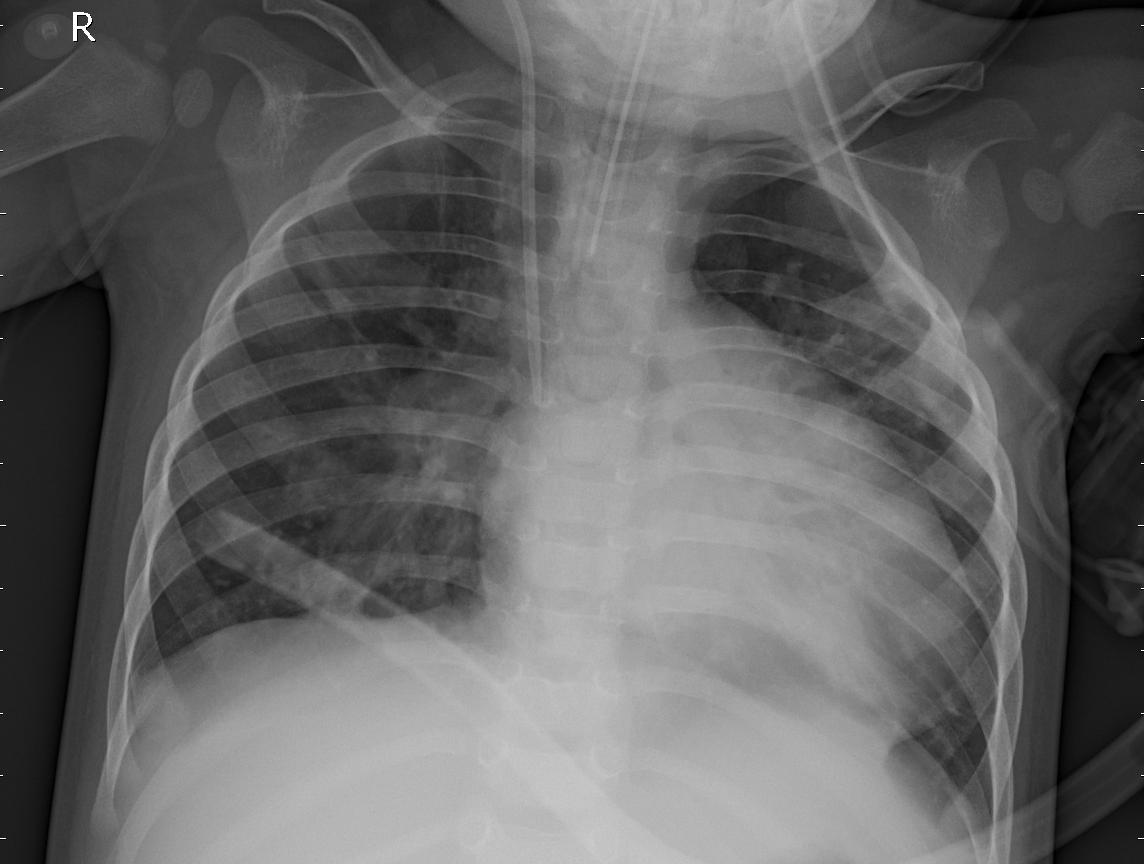
Diagnosis: PNEUMONIA